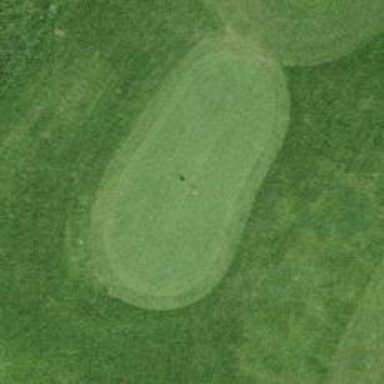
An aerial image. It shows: Golf hole.